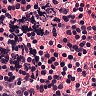
Metastatic tissue present: no